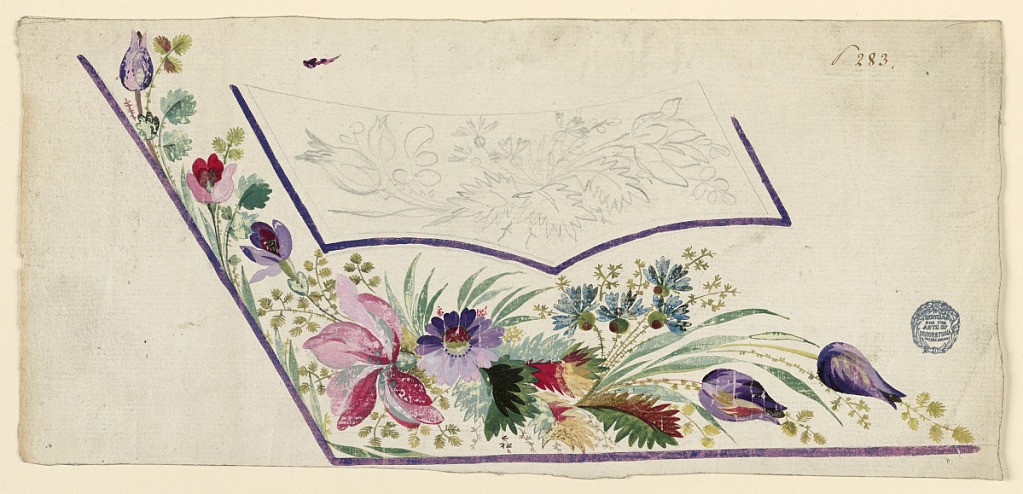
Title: Design for a Waistcoat
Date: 1780-1790
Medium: Black crayon and various gouaches on paper
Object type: Drawing
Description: Design for the embroidery of the left bottom part of a man's waistcoat. Lilac edges. Bunches of flowers decorate the flap of the pocket and the field beneath it. Leaves and flower boughs grow from the edge in the bottom angle and at the rising side of the waistcoat. Verso: Blotter of a part of an indistinct design: flower?